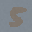
Label: 5